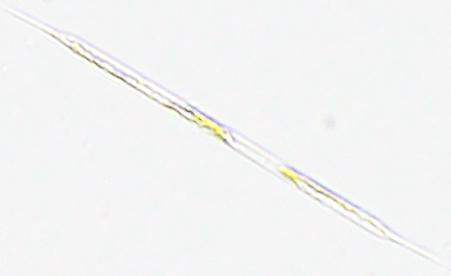
Label: Rhizosolenia